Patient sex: F
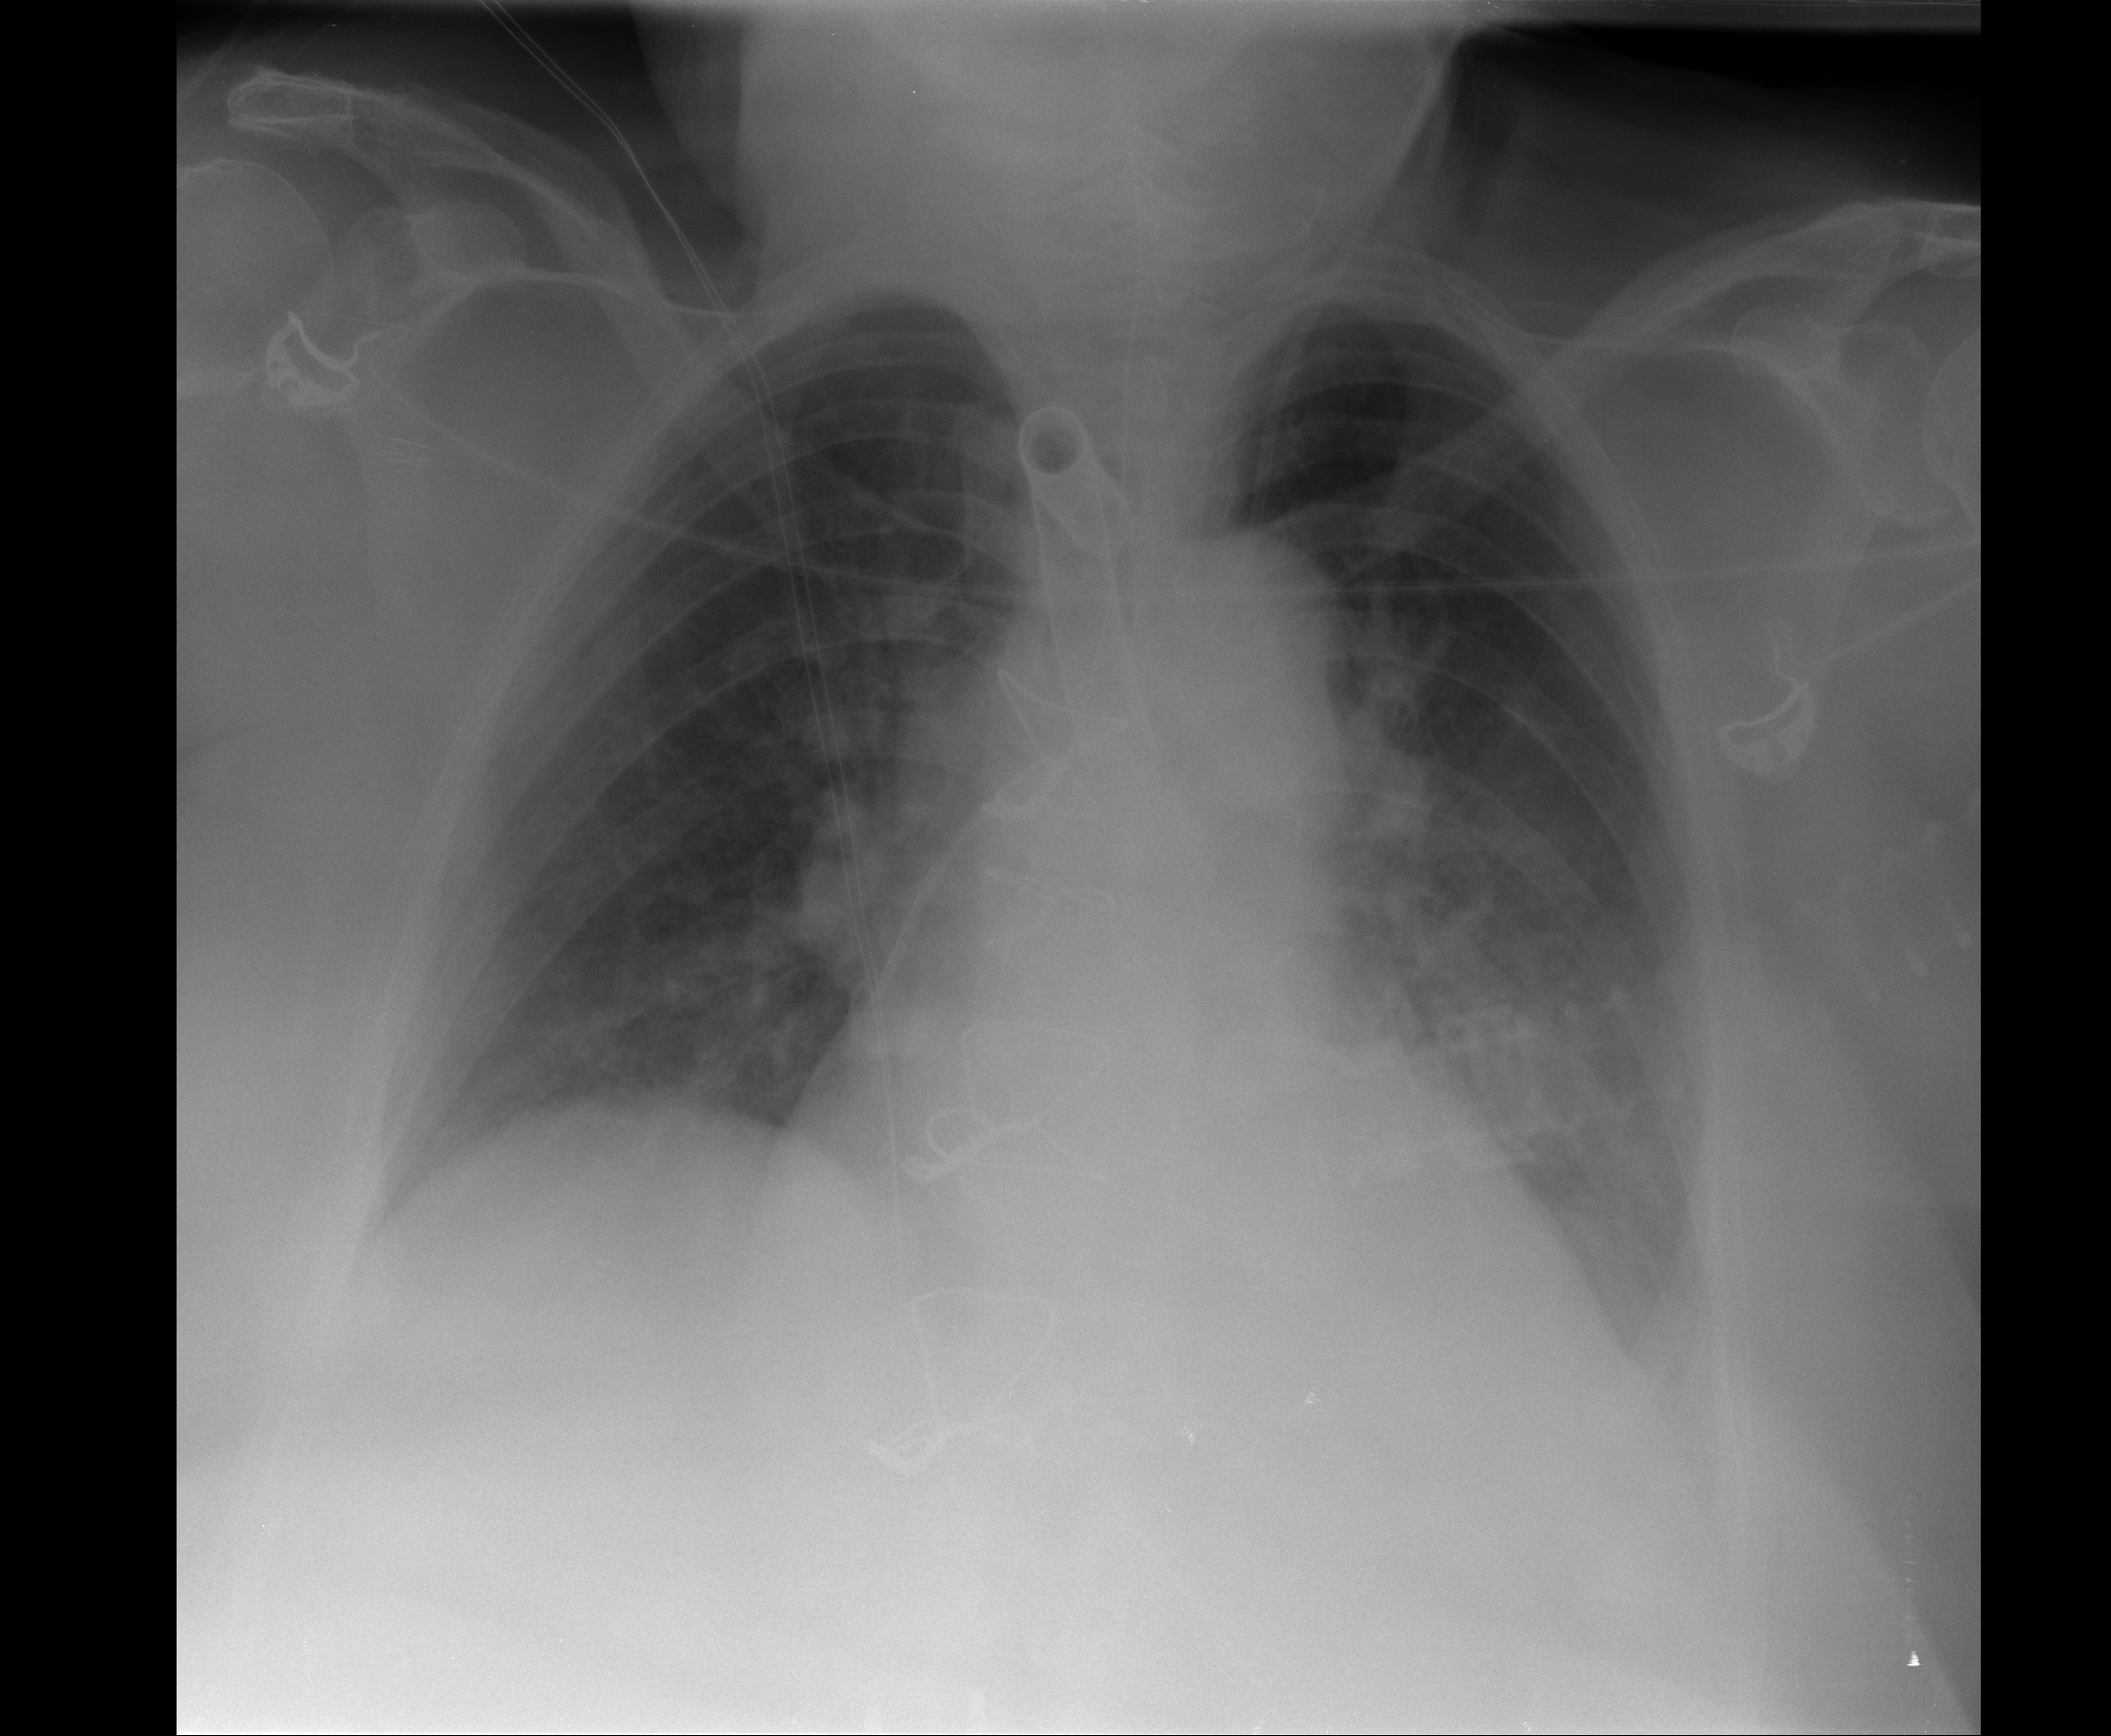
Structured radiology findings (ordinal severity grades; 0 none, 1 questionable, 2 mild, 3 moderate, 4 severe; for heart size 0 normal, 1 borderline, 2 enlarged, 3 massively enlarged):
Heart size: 2
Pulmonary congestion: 2
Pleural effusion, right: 0
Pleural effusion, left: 2
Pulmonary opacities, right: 0
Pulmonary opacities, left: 0
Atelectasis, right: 0
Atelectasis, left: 2